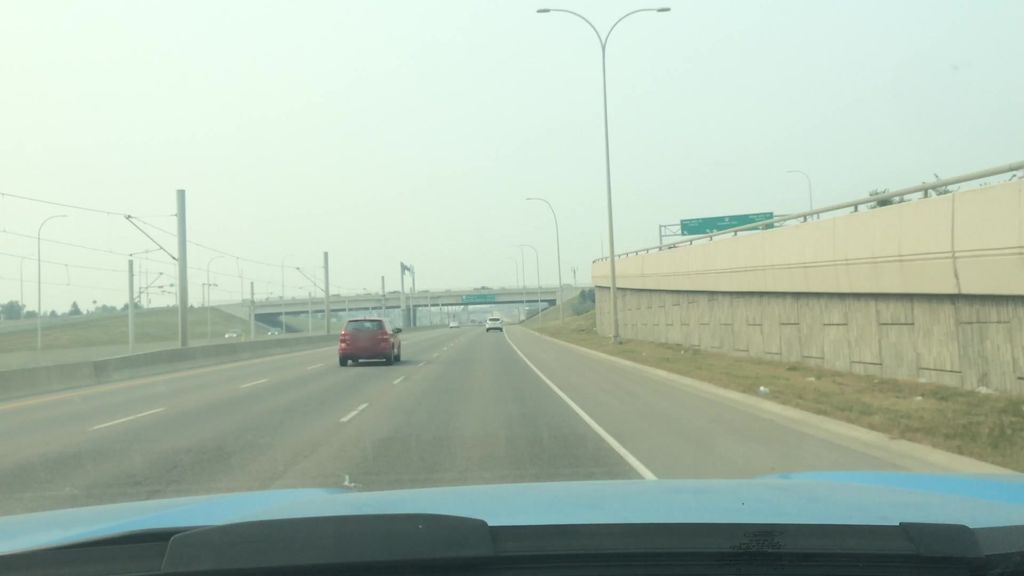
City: calgary